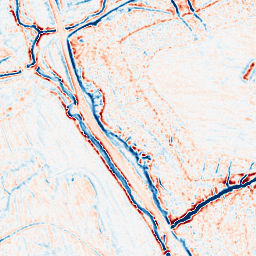
Category: edge_preserving
Decomposition family: bilateral
Decomposition parameters: d: 9
sigma_color: 50
sigma_space: 75
Upsampling method: linear_exact
Upsampling parameters: scale: 2
Upsampling scale: 2